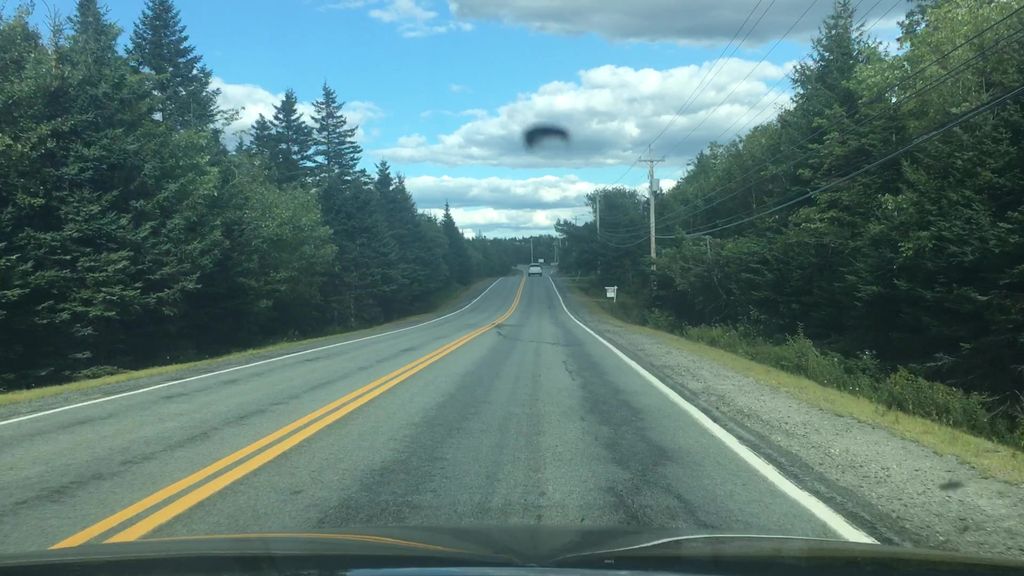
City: halifax